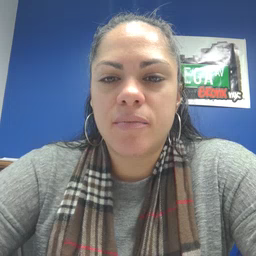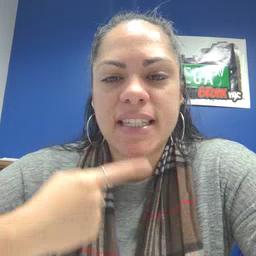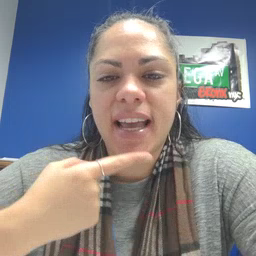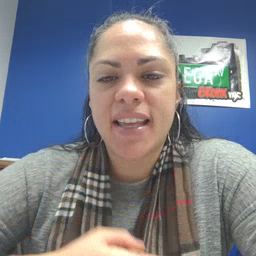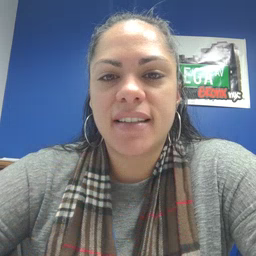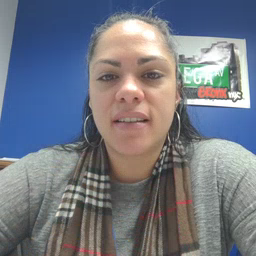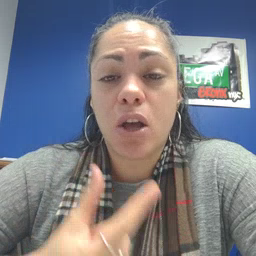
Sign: say